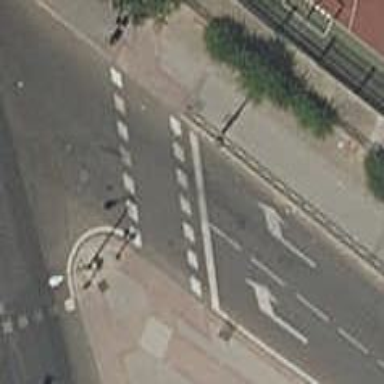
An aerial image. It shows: Traffic signals at road crossing.